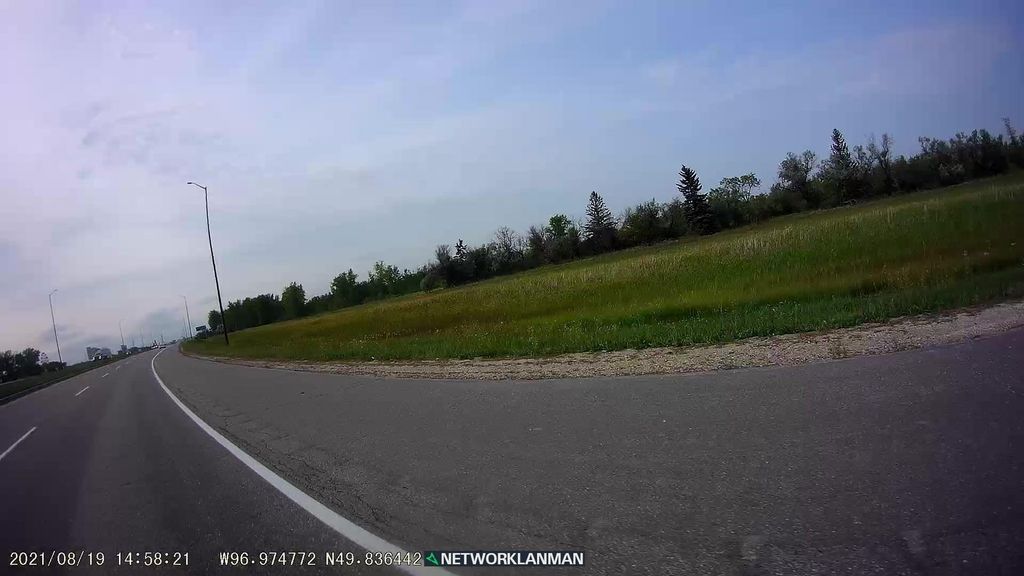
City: winnipeg